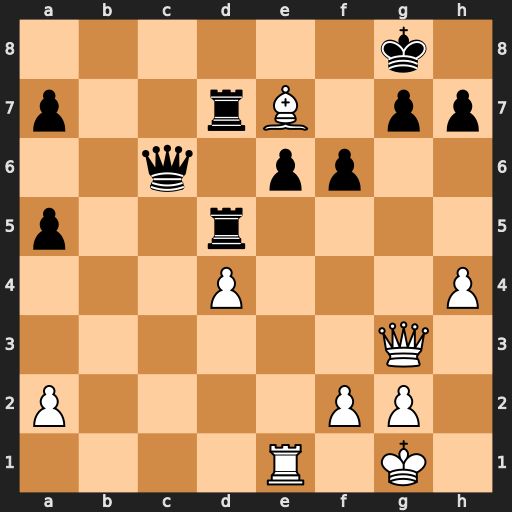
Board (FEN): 6k1/p2rB1pp/2q1pp2/p2r4/3P3P/6Q1/P4PP1/4R1K1
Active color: w
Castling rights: -
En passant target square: -
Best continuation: Qb8+ Rd8 Bxd8